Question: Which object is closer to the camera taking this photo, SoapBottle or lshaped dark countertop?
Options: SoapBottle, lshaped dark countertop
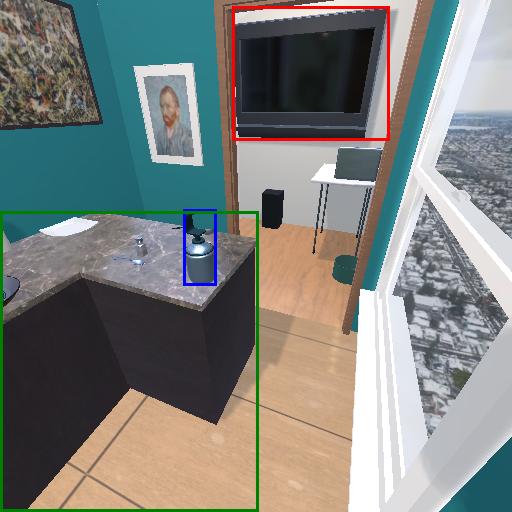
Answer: SoapBottle